Field crop: maize
Growth stage: 2
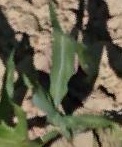
Species: maize